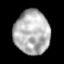
Tissue: lung
Cell type: Epithelial cells
Senescence score: 0.1636
Nuclear area (px): 1528
Mean DAPI intensity: 179.975